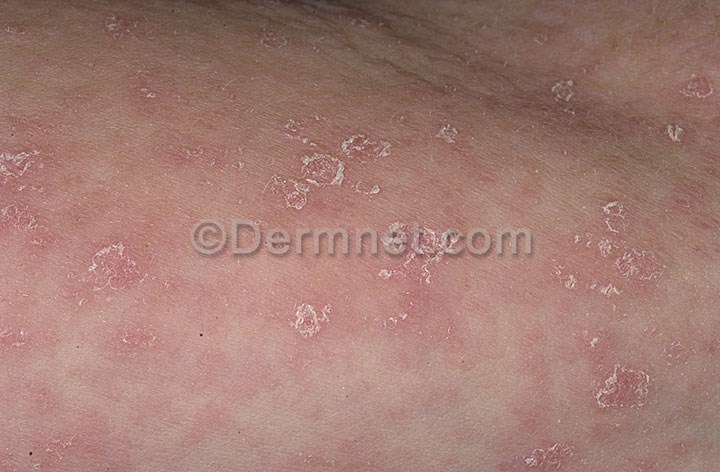
Disease: Psoriasis pictures Lichen Planus and related diseases